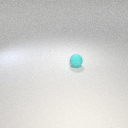
small cyan rubber sphere